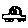
Label: car